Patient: sex F, age 67
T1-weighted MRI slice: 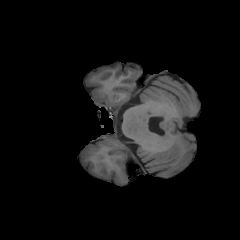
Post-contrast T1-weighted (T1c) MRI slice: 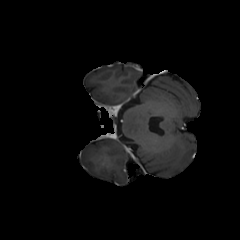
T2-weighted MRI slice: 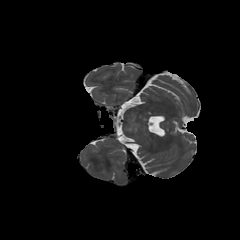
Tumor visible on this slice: yes
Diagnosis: Glioblastoma, IDH-wildtype
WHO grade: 4